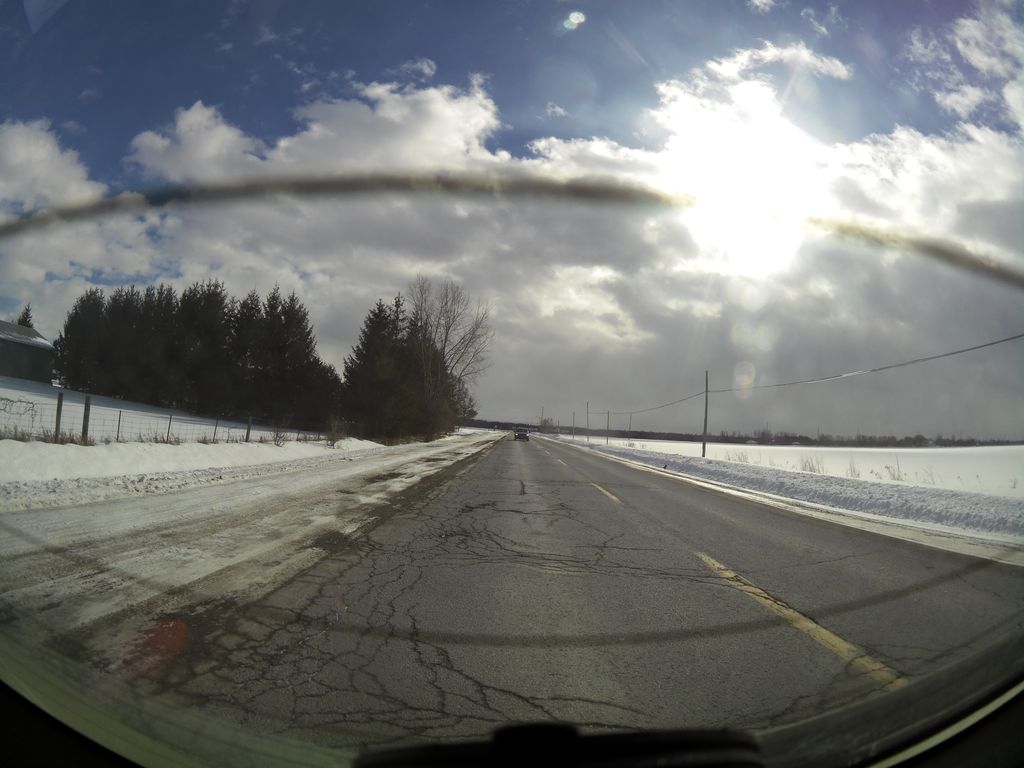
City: ottawa-gatineau